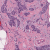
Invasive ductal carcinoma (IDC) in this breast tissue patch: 1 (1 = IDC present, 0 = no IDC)